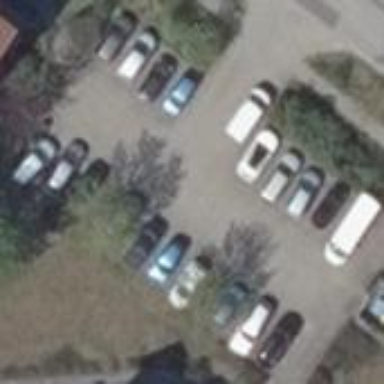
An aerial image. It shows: Parking area.